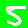
Digit: 5